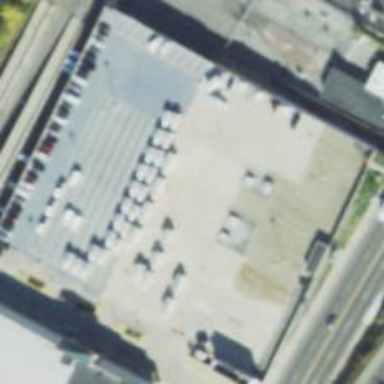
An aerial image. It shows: Multi-storey parking building.